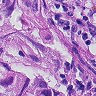
Metastatic tissue present: yes